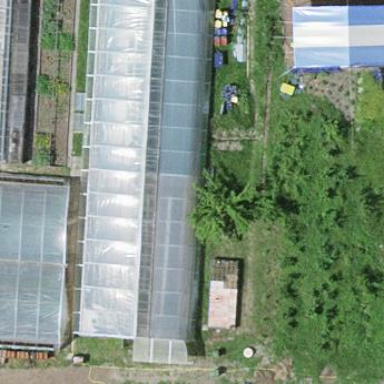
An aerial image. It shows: Greenhouse.